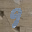
Label: 9